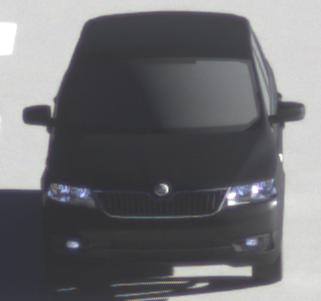
Make: Skoda
Model: Rapid Spaceback 1.2 TSI
Detailed model: Rapid Spaceback
Model produced from: 2013/10
Model produced until: 2015/04
Doors: 5
Color: black
Road condition: dry road
Daytime: sunrise or sunset
Contrast: high contrast